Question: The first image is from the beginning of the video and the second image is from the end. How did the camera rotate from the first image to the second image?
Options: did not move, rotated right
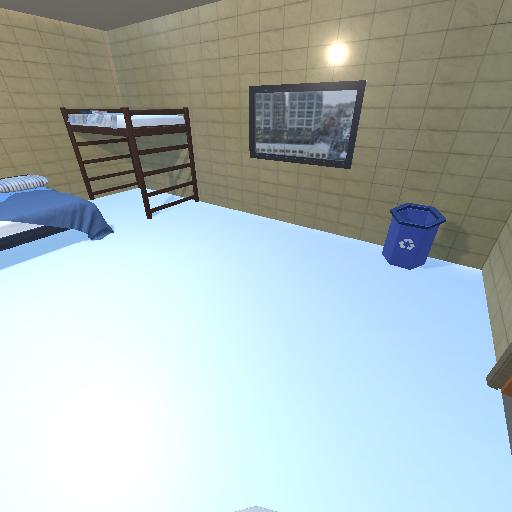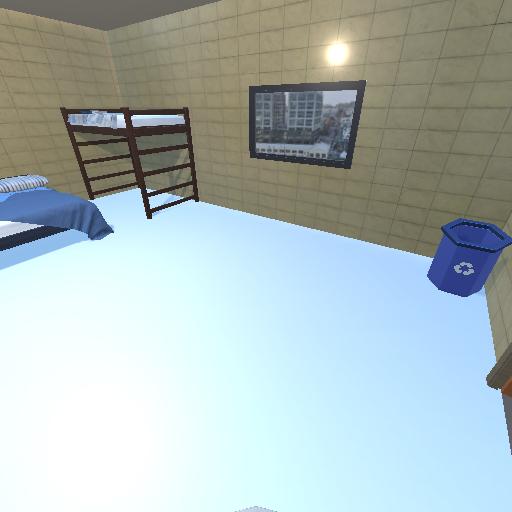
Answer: did not move